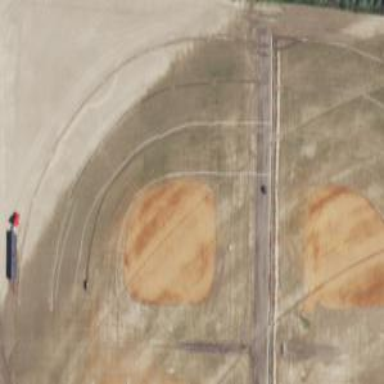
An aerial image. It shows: Softball pitch for leisure and sport activities.